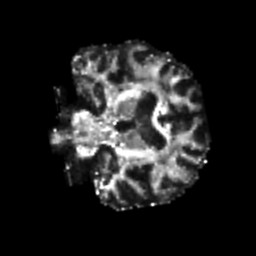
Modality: FA
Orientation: coronal
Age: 74
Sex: female
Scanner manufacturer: siemens
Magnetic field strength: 3 T
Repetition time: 7.3 s
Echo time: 0.087 s